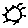
Label: sun